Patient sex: F
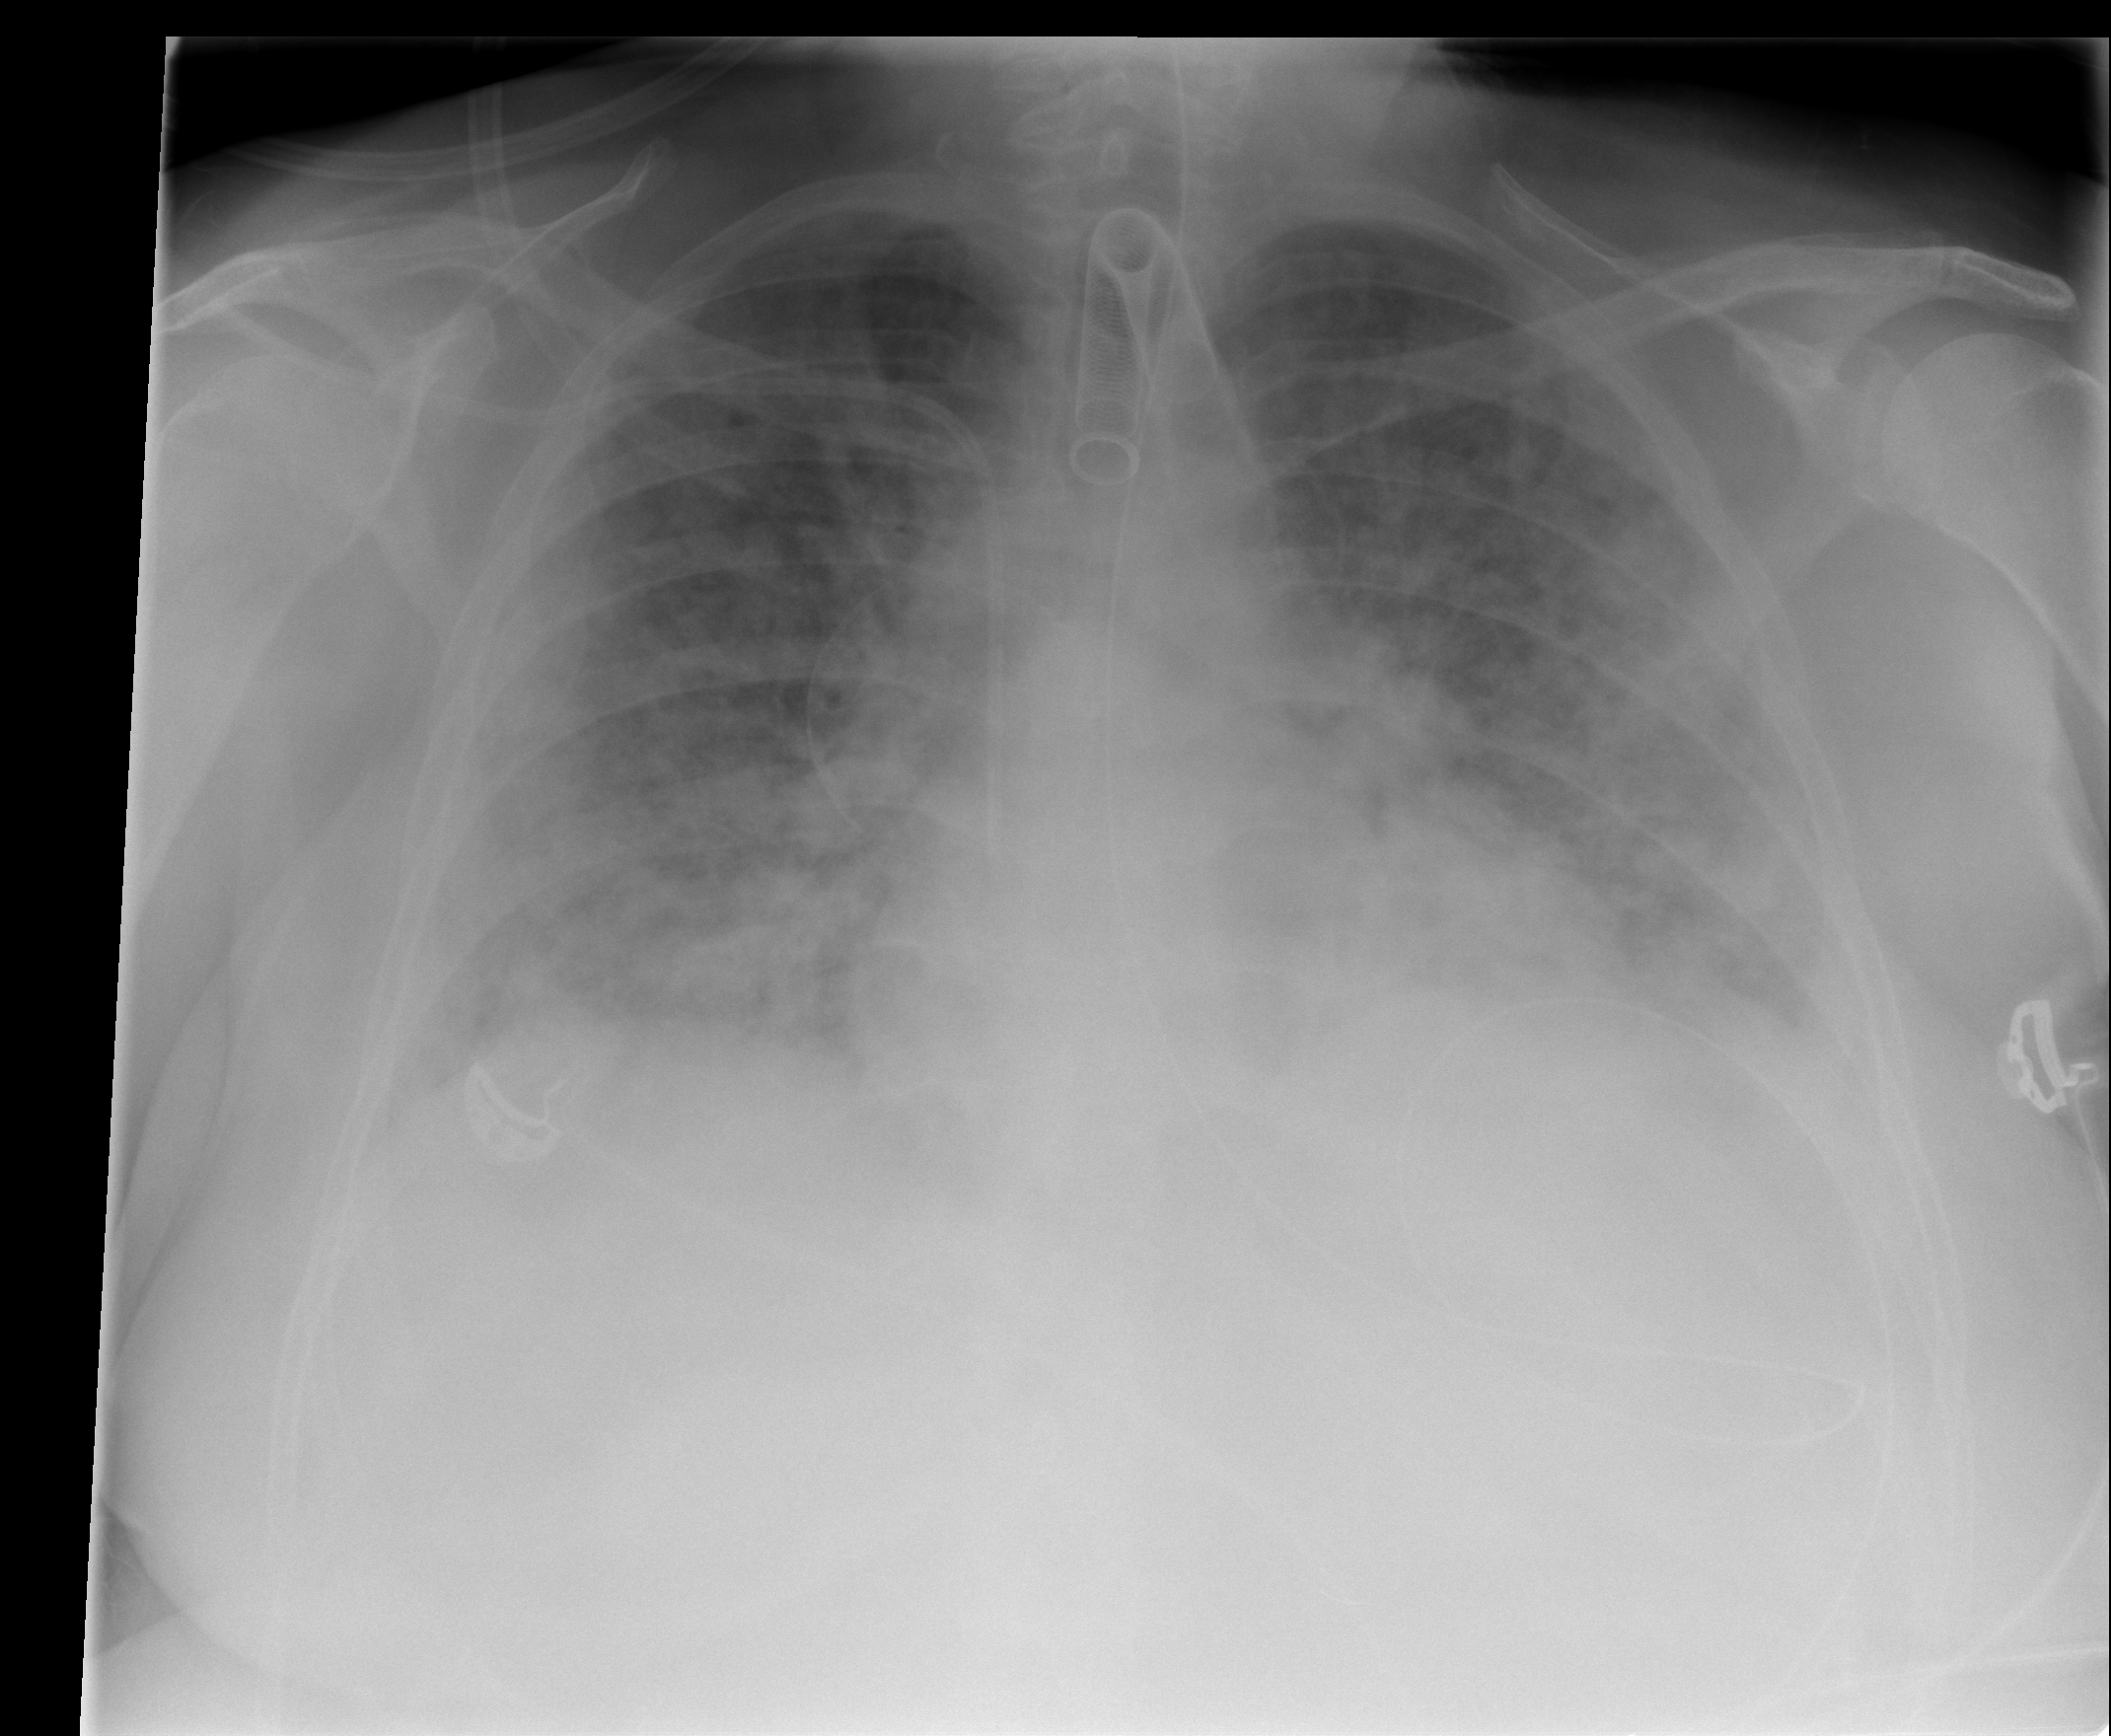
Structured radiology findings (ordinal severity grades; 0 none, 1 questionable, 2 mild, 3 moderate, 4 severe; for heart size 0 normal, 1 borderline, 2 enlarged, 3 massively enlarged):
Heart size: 1
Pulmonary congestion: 3
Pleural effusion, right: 2
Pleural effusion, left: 2
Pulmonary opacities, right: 3
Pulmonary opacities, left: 3
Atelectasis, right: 2
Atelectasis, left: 2